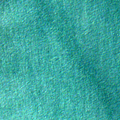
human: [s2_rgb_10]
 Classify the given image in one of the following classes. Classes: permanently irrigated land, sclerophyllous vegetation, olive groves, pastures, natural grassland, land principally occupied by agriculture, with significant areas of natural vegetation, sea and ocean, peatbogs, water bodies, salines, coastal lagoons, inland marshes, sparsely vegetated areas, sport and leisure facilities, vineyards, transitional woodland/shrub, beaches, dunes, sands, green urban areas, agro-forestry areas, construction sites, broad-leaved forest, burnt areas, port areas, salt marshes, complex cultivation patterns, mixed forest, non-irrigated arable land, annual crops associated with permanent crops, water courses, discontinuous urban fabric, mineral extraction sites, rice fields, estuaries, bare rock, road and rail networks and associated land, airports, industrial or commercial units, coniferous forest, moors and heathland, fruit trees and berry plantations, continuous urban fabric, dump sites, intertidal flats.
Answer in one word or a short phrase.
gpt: sea and ocean